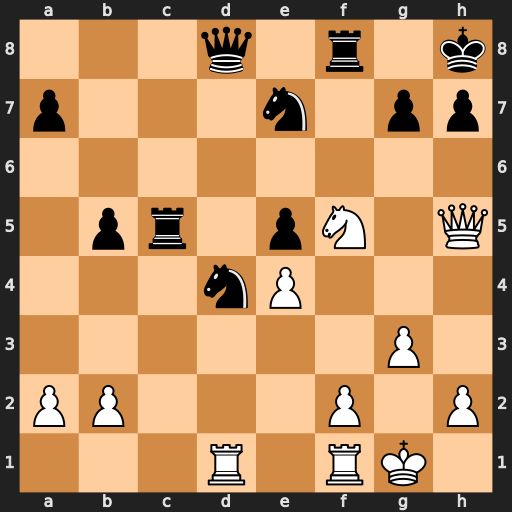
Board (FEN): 3q1r1k/p3n1pp/8/1pr1pN1Q/3nP3/6P1/PP3P1P/3R1RK1
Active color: w
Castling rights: -
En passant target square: -
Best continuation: Nxd4 Qe8 Qxe8